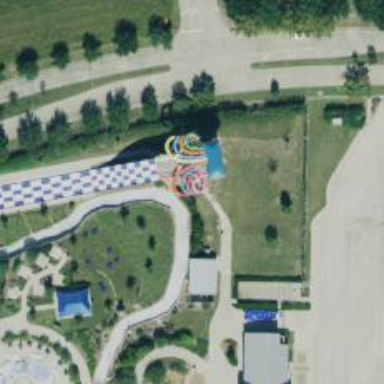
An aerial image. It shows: Water slide attraction.